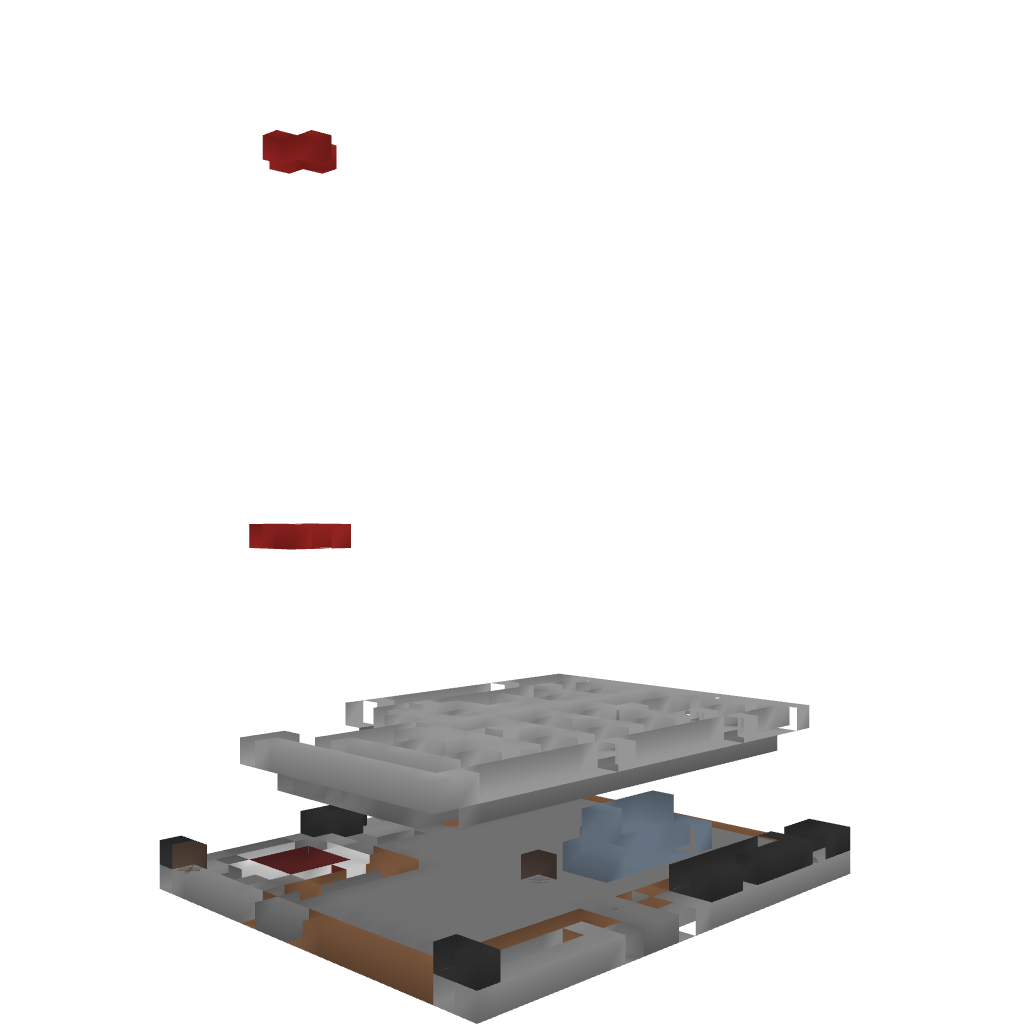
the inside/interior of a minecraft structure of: Medium Factory